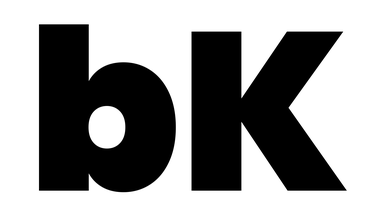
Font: Poppins-Black